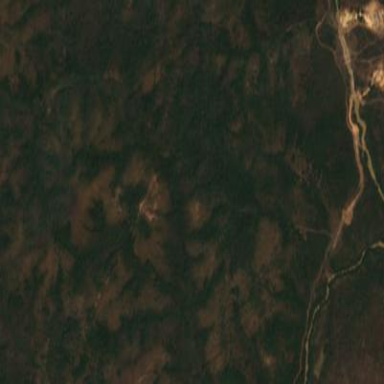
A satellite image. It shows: Forest area.